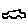
Label: car